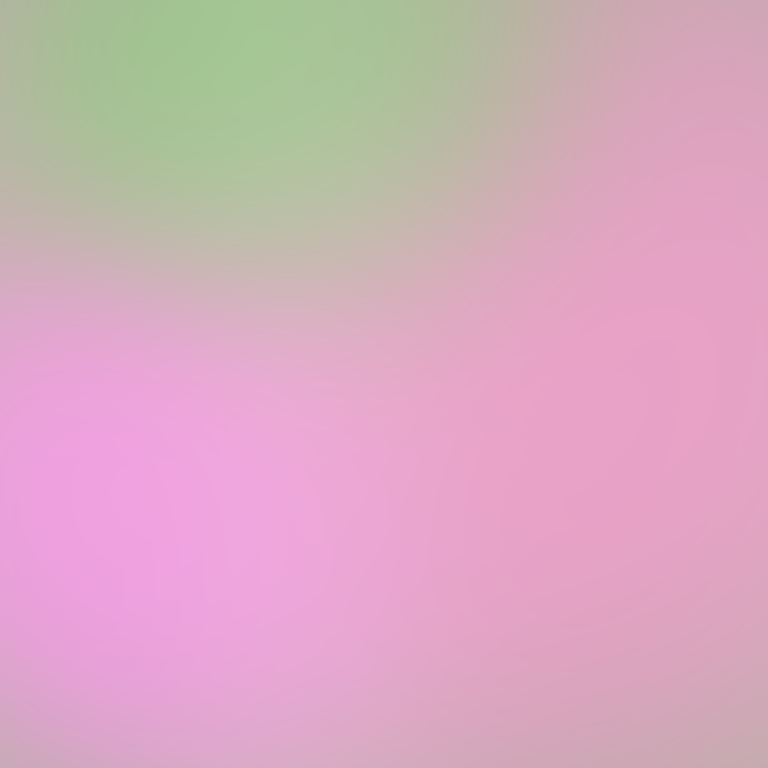
Abstract light effect, smooth blend from soft pink to light green, calm atmosphere, diffuse glow, no room, no furniture, no objects.